Field crop: maize
Growth stage: 2
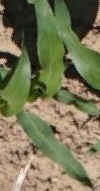
Species: maize